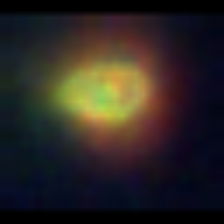
Taxon: NanoPlankton
Group: Other